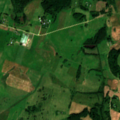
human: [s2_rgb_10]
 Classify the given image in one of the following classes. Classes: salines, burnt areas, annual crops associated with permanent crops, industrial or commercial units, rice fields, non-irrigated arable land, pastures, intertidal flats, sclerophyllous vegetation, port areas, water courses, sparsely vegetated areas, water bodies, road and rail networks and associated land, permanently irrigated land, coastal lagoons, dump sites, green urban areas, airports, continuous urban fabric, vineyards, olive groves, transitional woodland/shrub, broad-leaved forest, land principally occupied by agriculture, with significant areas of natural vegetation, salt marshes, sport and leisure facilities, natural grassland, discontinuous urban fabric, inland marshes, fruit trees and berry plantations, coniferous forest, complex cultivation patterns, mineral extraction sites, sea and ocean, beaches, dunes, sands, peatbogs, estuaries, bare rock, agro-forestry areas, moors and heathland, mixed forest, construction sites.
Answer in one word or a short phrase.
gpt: pastures, complex cultivation patterns, land principally occupied by agriculture, with significant areas of natural vegetation, broad-leaved forest